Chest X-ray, PA view. Patient: 31 years old, sex M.
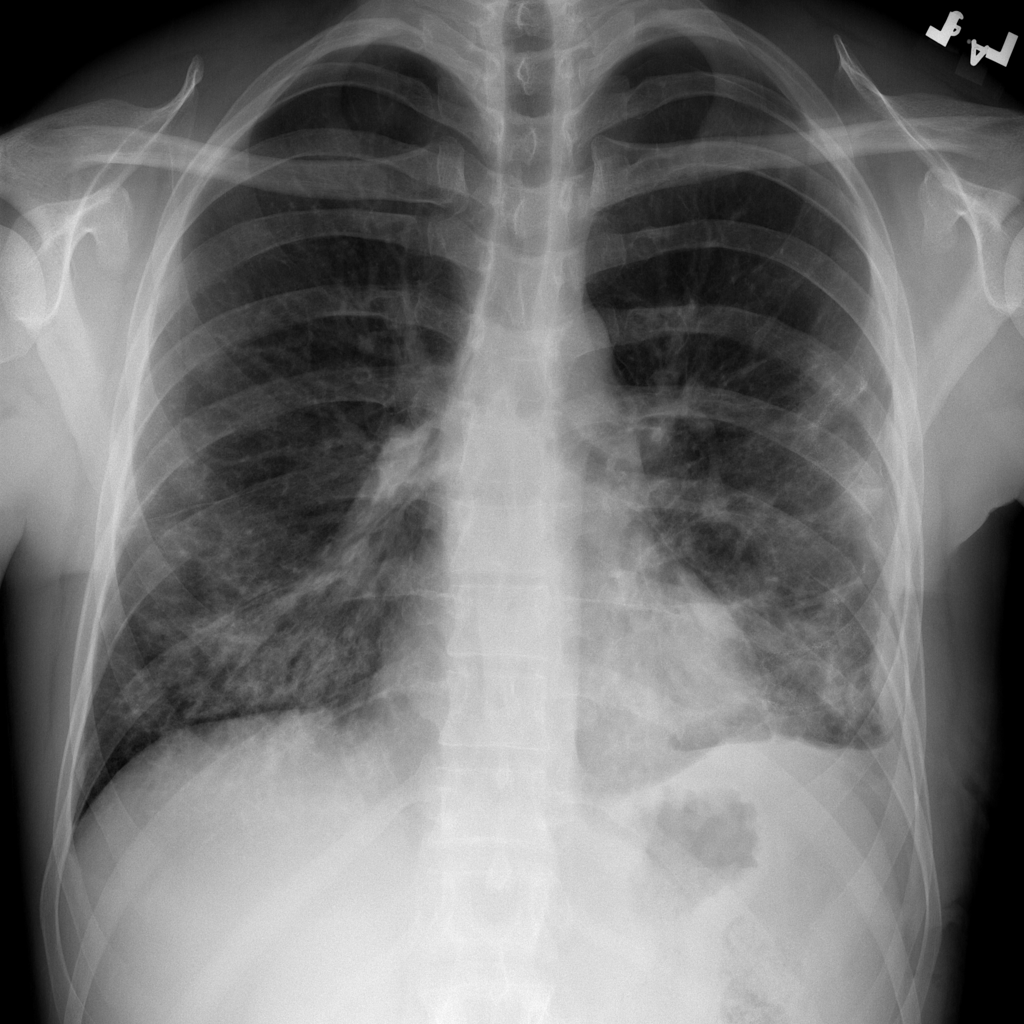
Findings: Infiltration, Pneumothorax